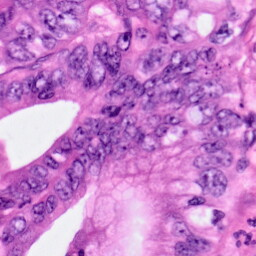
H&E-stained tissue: Pancreatic